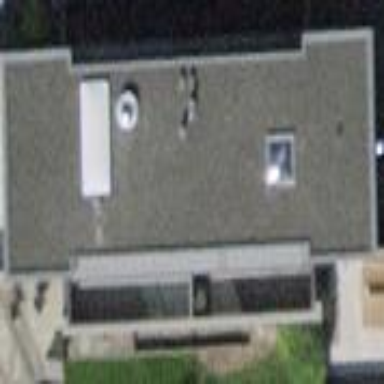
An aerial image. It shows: Semi-detached house with flat roof.